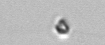
Label: nanoplankton_mix